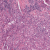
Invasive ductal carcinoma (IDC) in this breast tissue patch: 1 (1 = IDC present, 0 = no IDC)